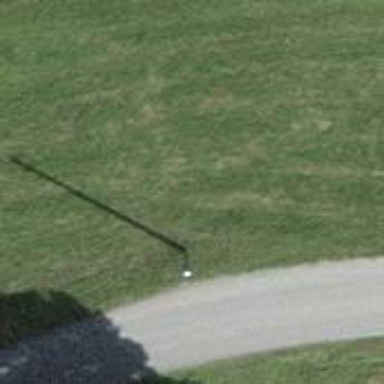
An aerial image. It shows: Utility pole in the area.